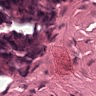
Metastatic tissue present: no